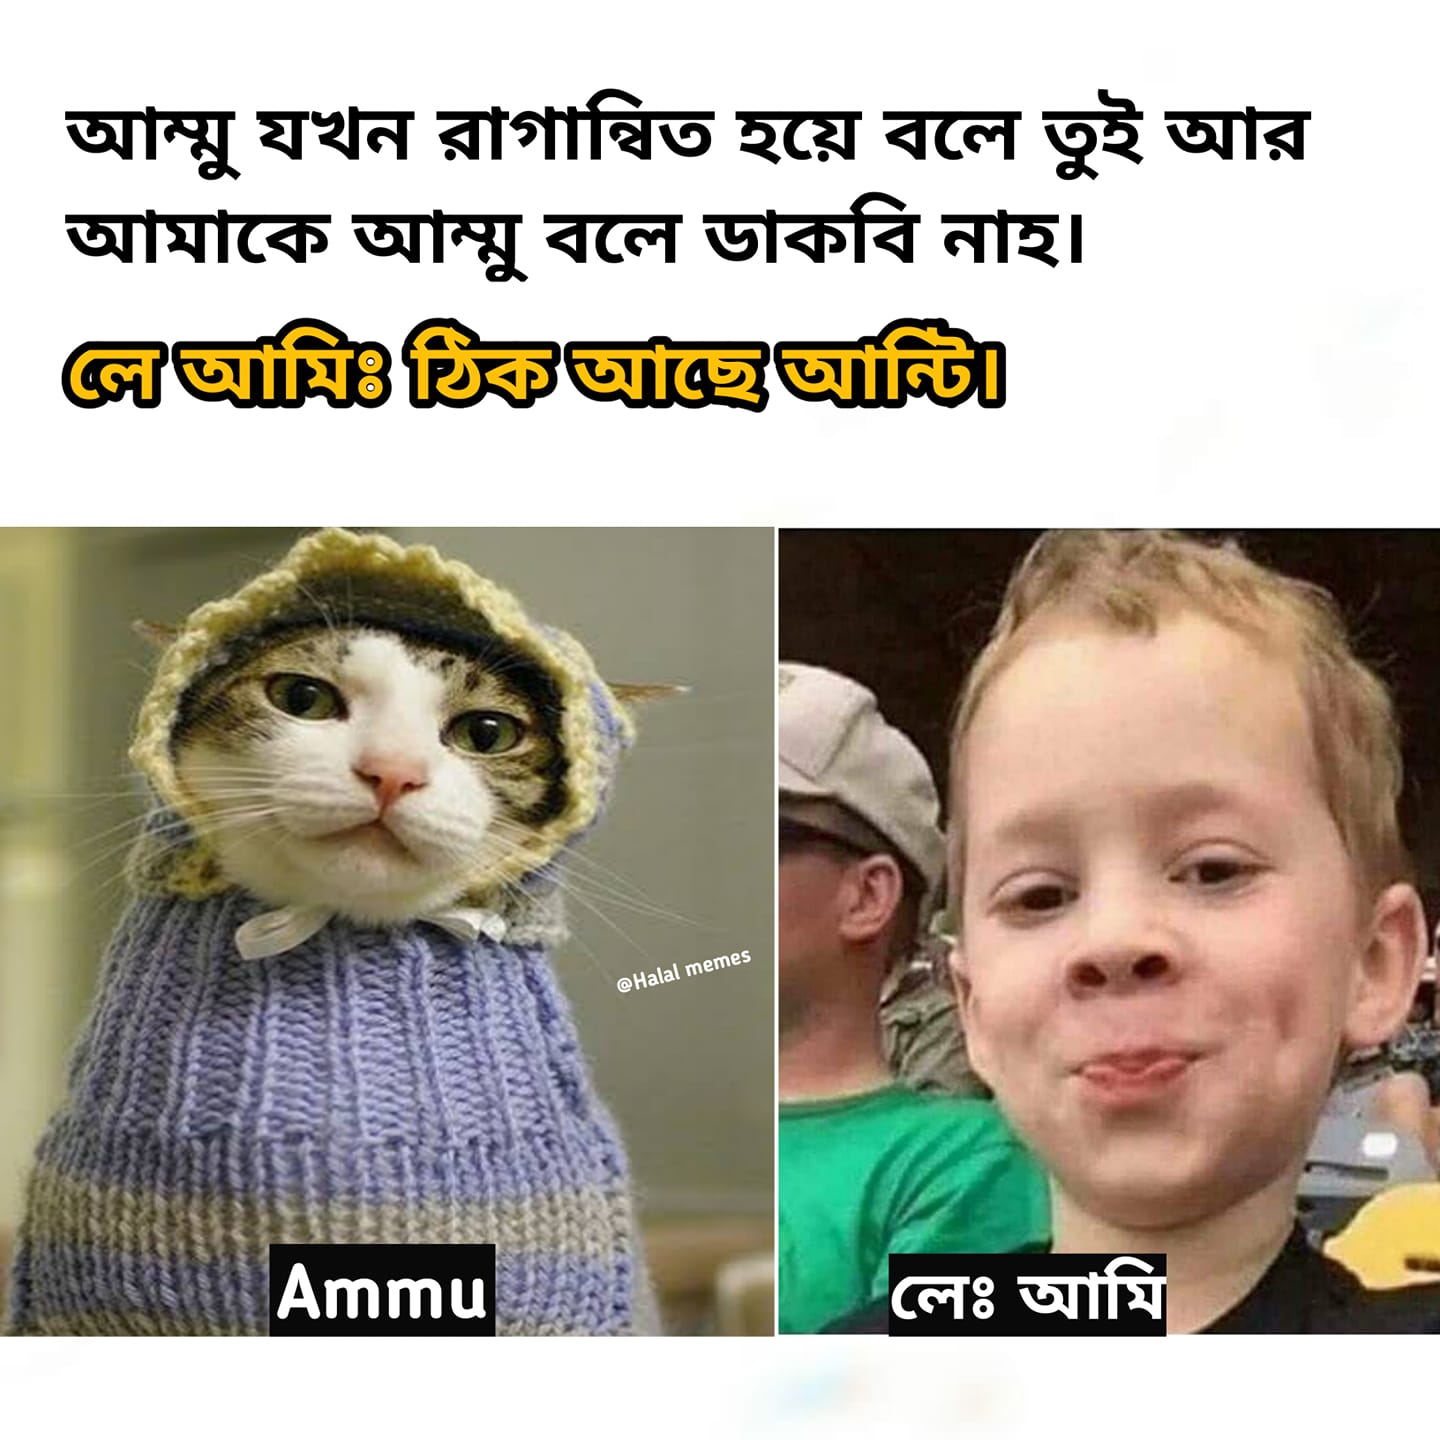
Caption: আম্মু যখন রাগান্বিত হয়ে বলে তুই আর আমাকে আম্মু বলে ডাকবি নাহ ।    লে আমিঃ ঠিক আছে   আন্টি ।      Ammu     লেঃ আমি
Label: non-hate